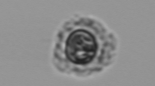
Label: Emiliania_huxleyi